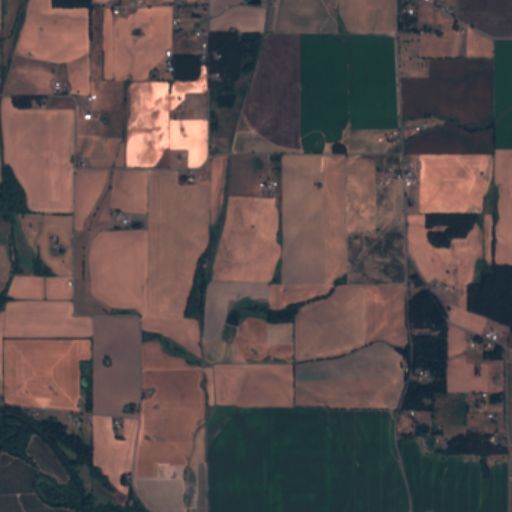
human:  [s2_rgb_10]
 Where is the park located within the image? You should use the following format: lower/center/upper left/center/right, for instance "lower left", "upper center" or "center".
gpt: The park is located in the upper right of the image.
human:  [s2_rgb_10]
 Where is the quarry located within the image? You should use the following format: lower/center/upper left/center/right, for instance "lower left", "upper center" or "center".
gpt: There is no quarry in the image.